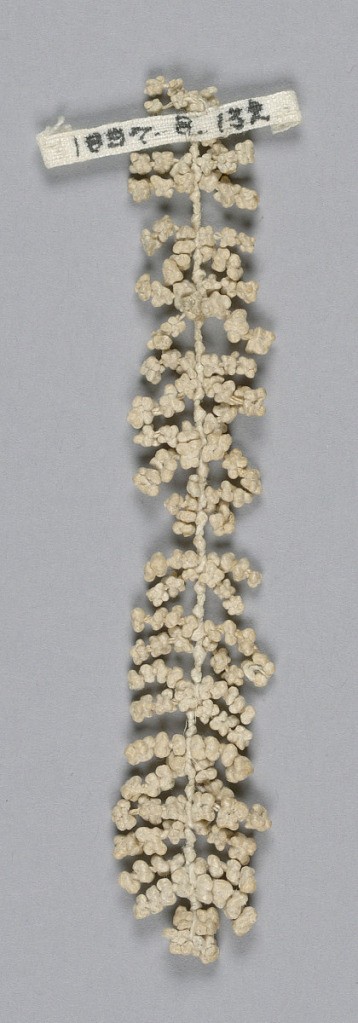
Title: Tassel
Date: late 16th–early 17th century
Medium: linen Technique: knotted
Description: Long narrow tassel with many tiny cross arms, formed by knots, and widening gradually toward the bottom.